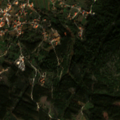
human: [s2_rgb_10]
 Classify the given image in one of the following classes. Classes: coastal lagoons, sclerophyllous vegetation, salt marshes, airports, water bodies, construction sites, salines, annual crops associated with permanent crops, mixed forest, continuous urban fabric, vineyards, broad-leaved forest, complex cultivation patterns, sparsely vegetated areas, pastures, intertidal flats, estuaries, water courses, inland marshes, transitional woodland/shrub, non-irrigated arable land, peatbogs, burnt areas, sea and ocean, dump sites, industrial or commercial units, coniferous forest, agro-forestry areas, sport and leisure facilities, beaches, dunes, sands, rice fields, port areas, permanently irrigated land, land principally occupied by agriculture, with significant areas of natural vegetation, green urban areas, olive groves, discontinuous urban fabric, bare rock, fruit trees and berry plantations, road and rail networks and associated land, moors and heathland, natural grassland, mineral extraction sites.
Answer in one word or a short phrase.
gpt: non-irrigated arable land, olive groves, complex cultivation patterns, land principally occupied by agriculture, with significant areas of natural vegetation, mixed forest, sclerophyllous vegetation